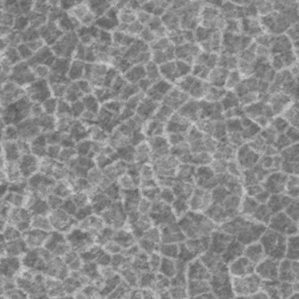
Label: frost